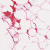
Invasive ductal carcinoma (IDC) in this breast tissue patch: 0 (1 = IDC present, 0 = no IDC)